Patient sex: M
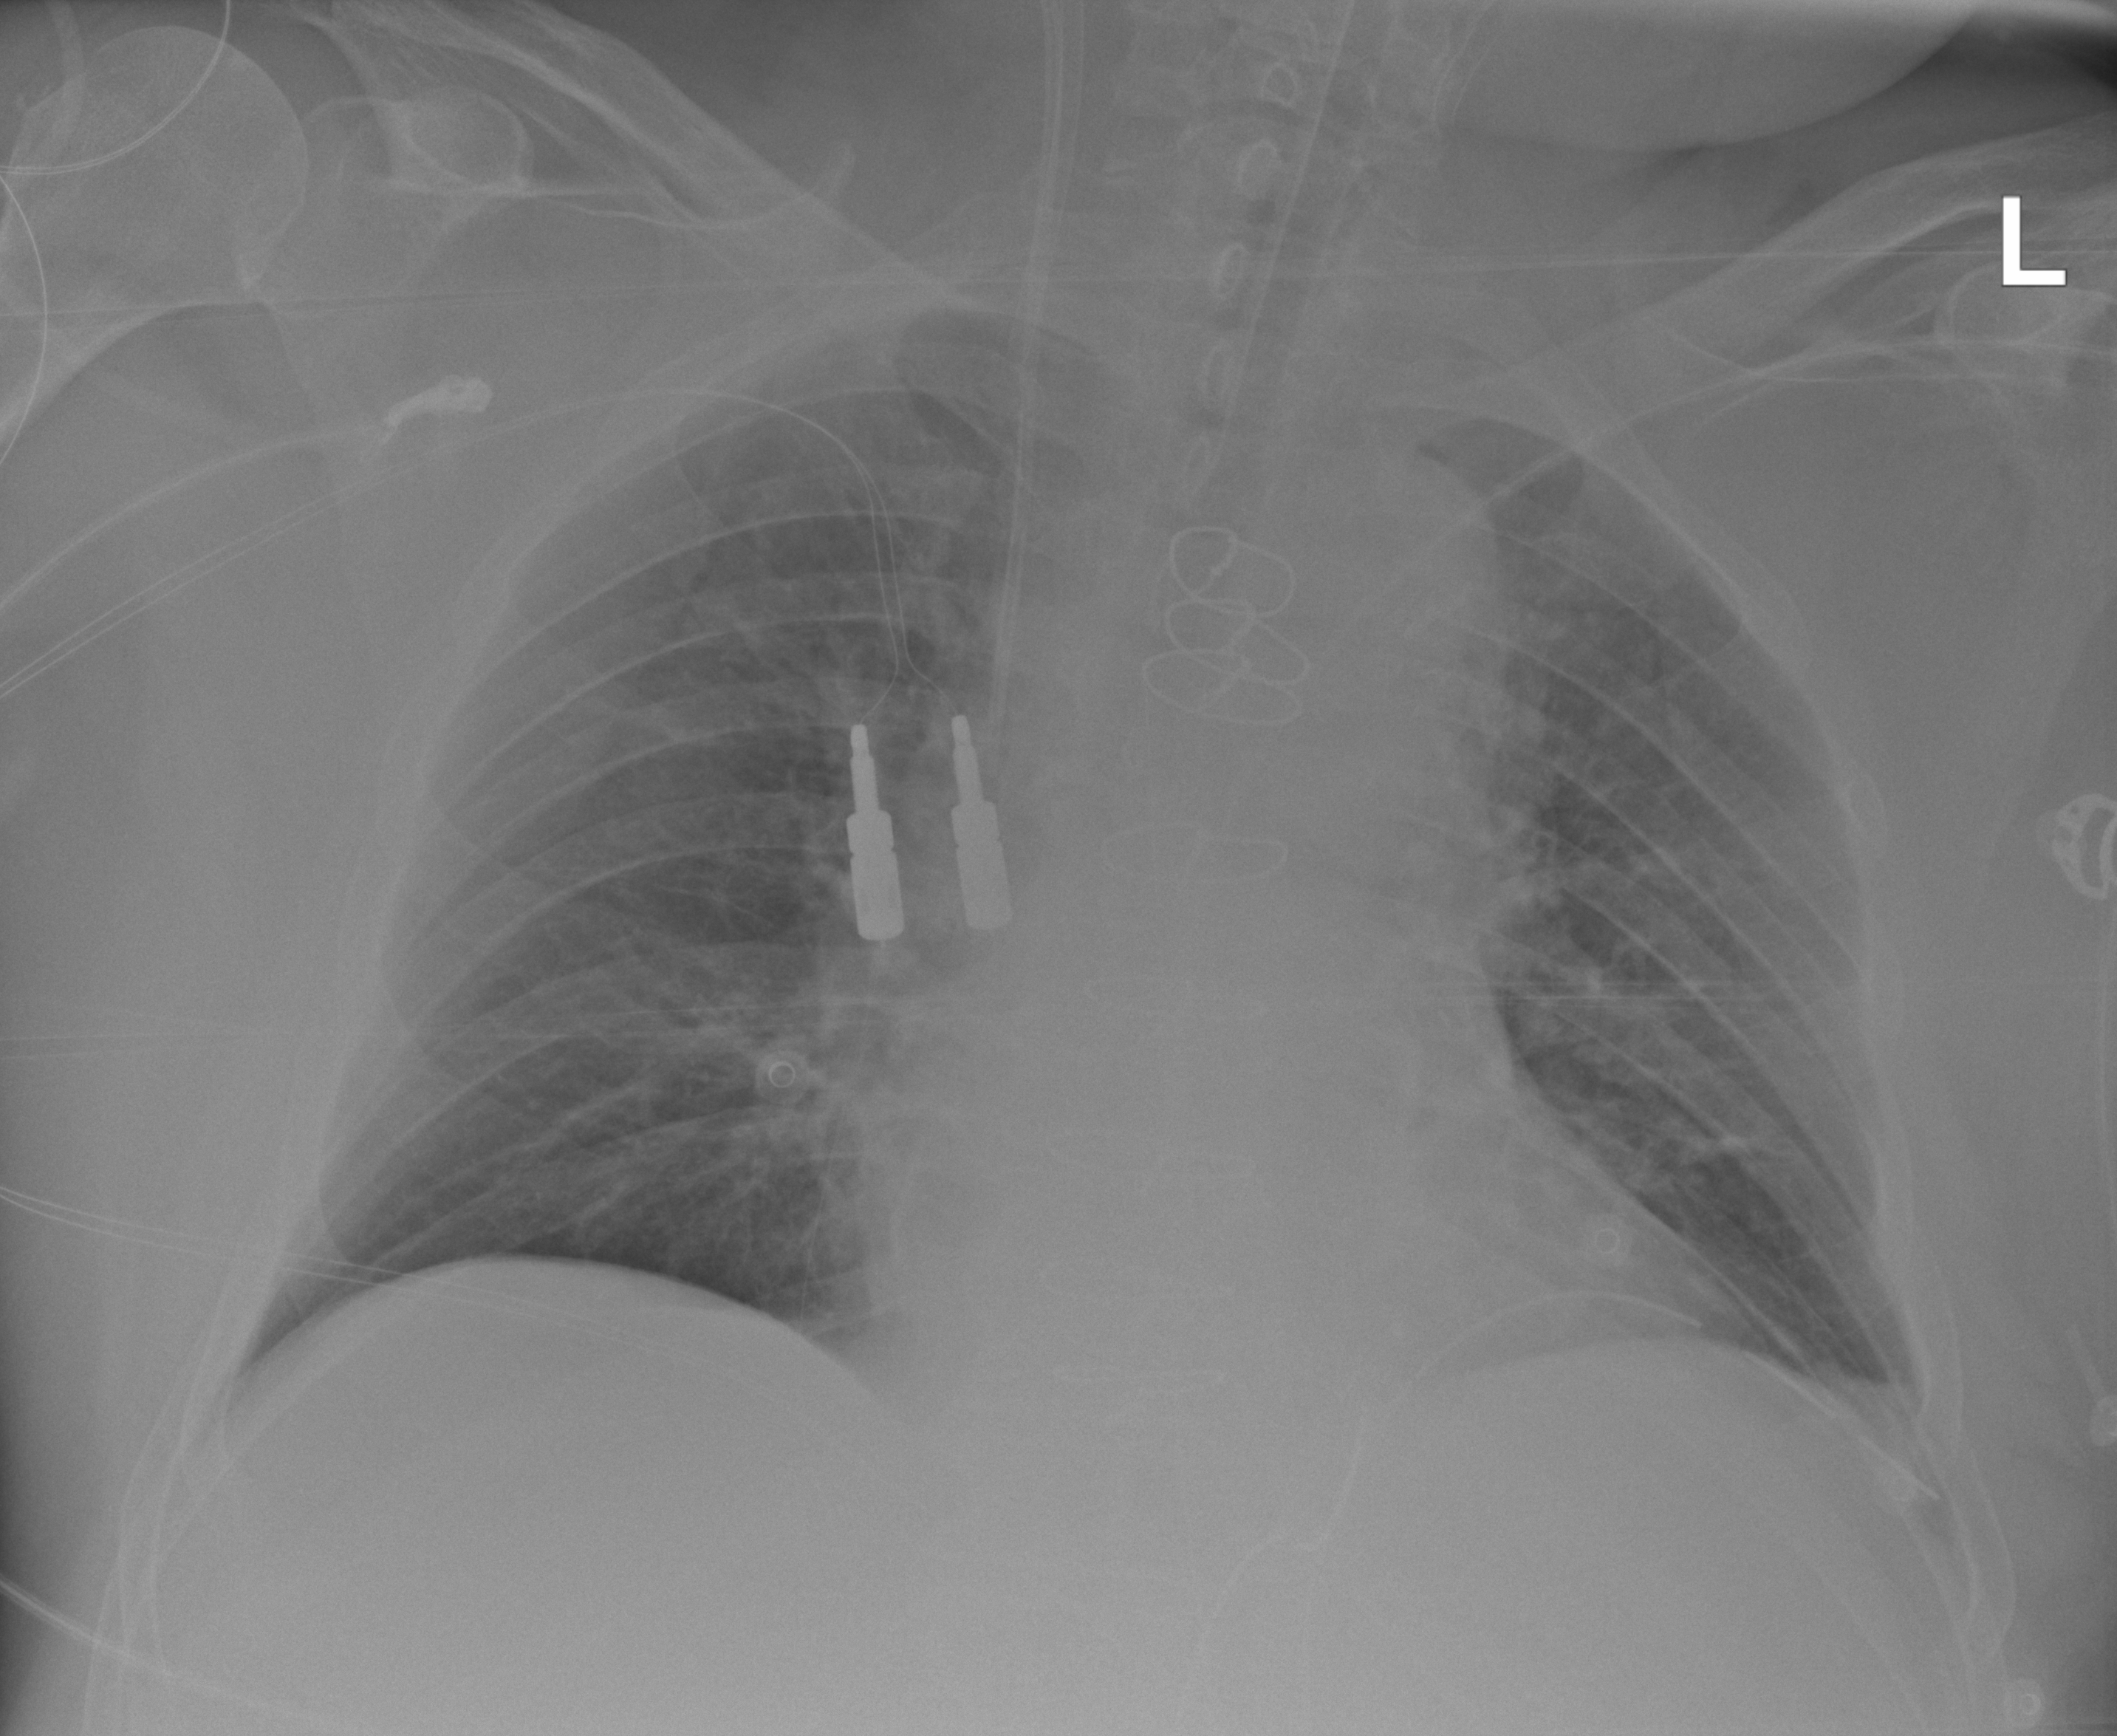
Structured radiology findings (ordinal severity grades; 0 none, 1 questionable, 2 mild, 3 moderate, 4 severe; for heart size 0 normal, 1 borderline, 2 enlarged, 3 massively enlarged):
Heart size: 1
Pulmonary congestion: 1
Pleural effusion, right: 0
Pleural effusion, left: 0
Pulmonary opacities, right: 0
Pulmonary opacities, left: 0
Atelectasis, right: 0
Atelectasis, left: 0